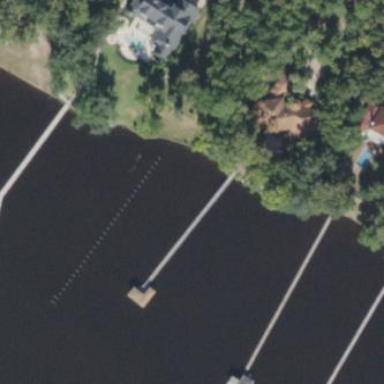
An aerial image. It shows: Man-made pier.